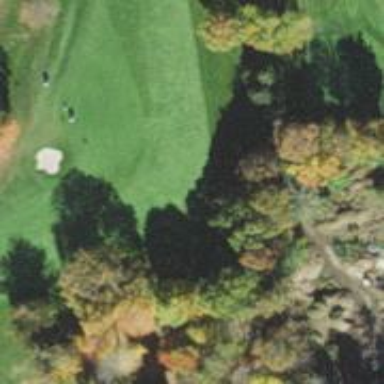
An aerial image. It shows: Golf hole.